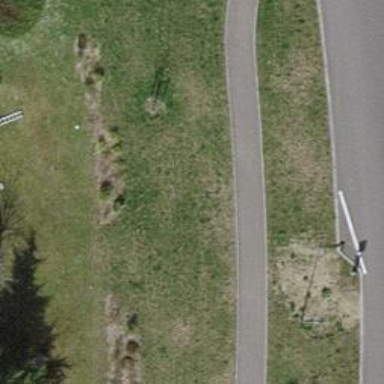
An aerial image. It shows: Sidewalk.